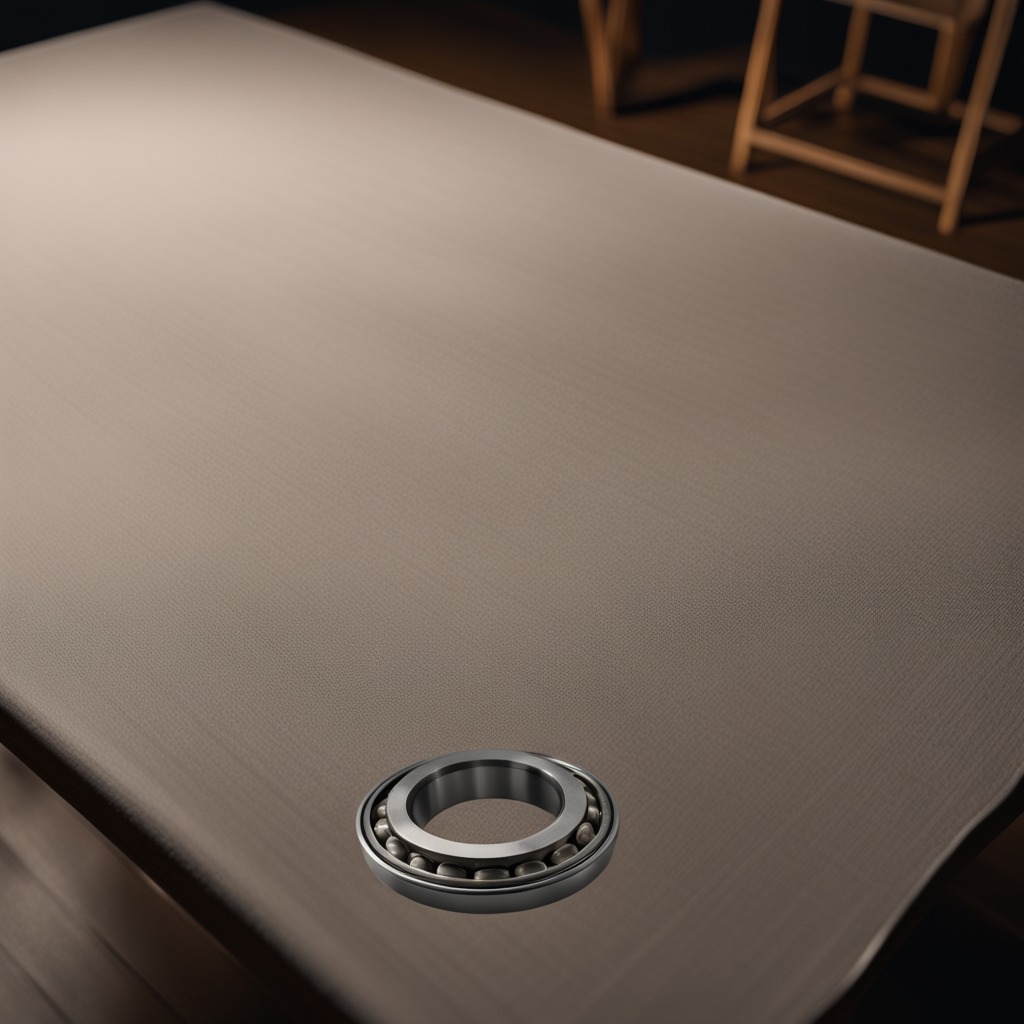
A metal ball bearing is lying on the wooden table.